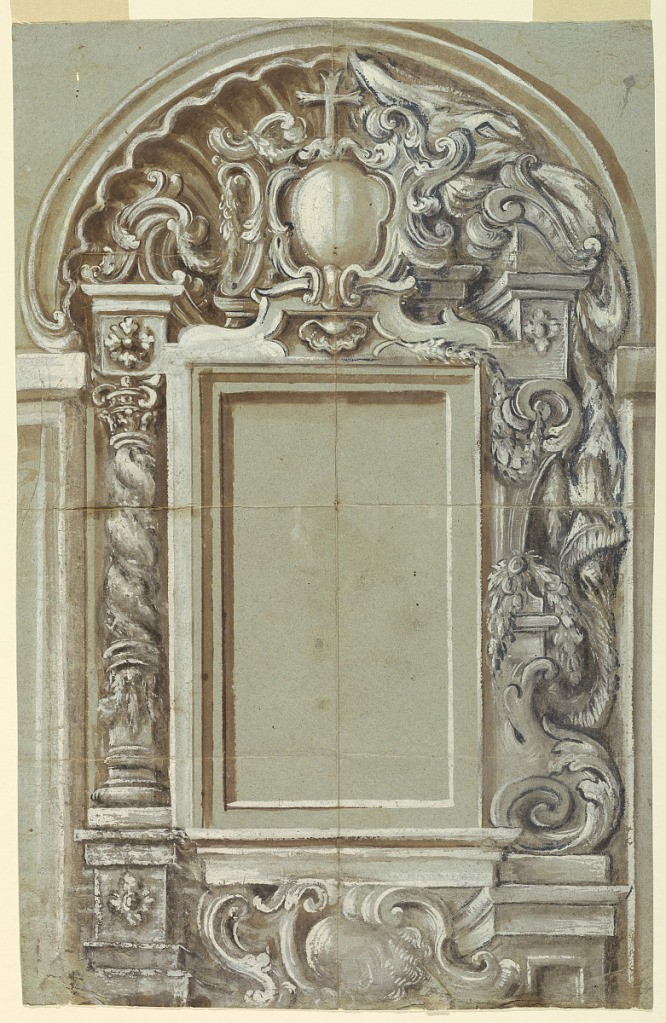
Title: Project: The elevation of an altar. With alternative suggestions
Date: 1740–1800
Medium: Pen, ink, bistre; blue gouache colors, white heightening on greyish blue paper
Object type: Drawing
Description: Vertical rectangle. The designs are different in the left and right halves. The mensa is supported by scrolls. Plain moldings form the oblong retable frame. An escutcheon crowned by a cross rises on top in front of a shell at left of an architectural background of a column, at right. A twisted column is shown at left, a volute and a baluster, at right.